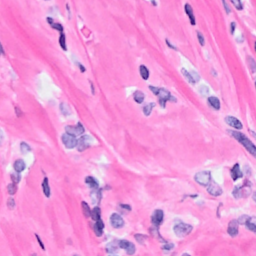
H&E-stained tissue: Breast